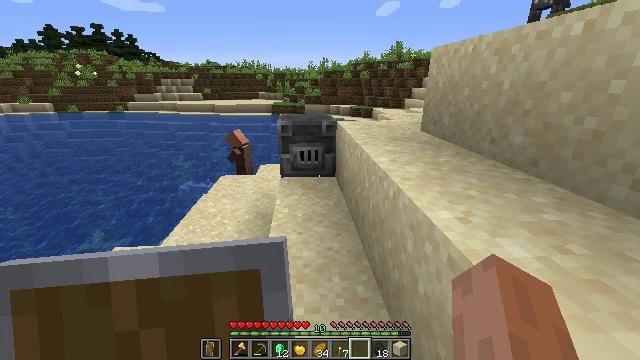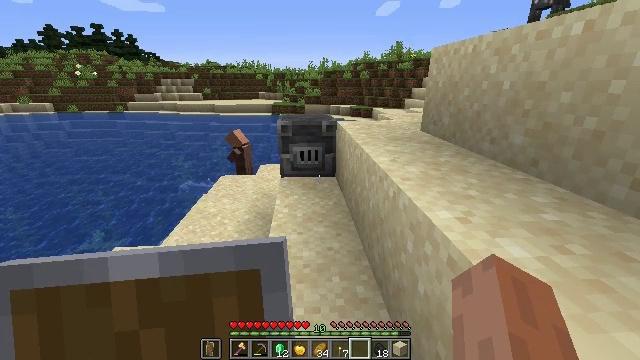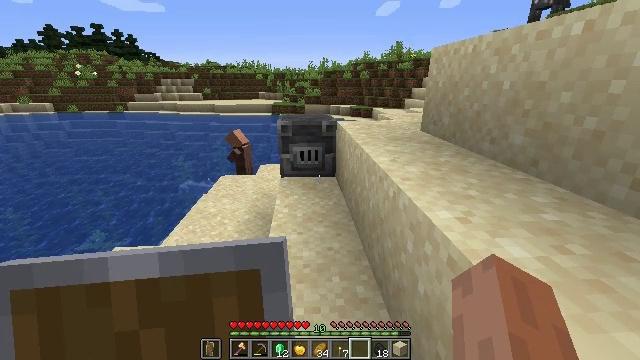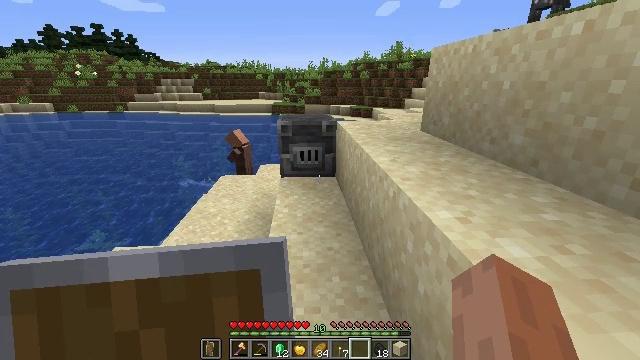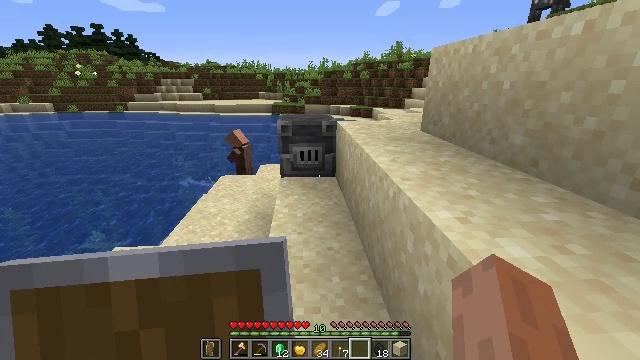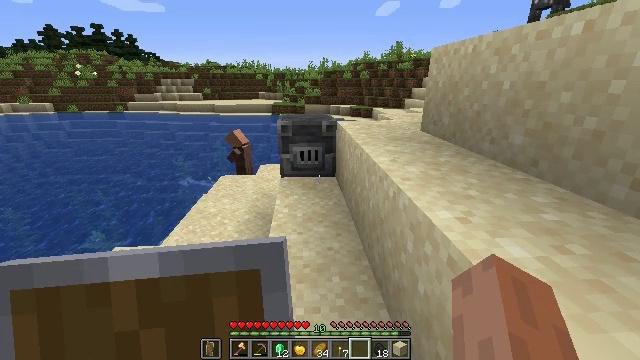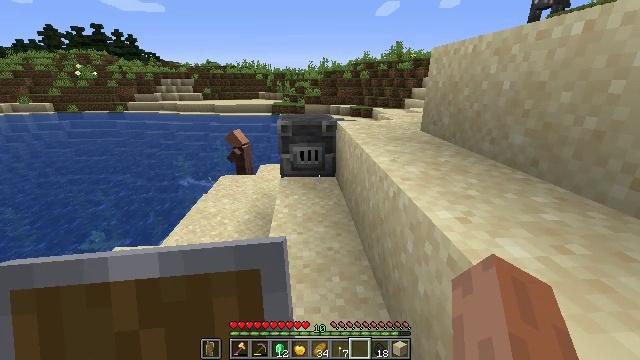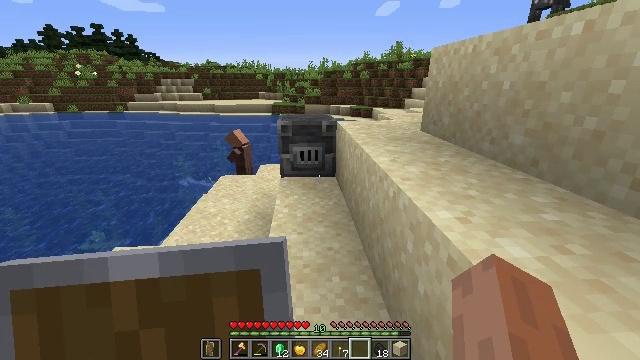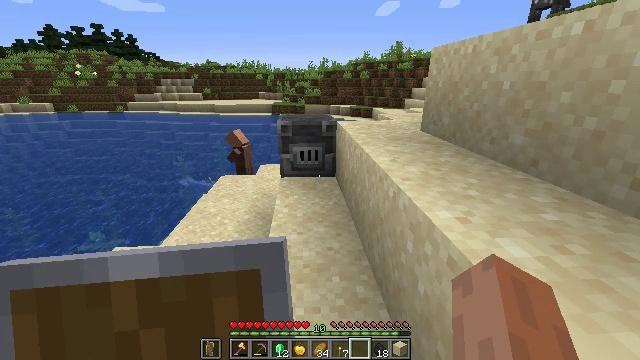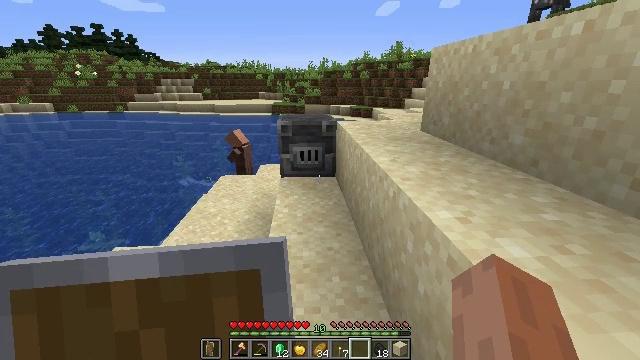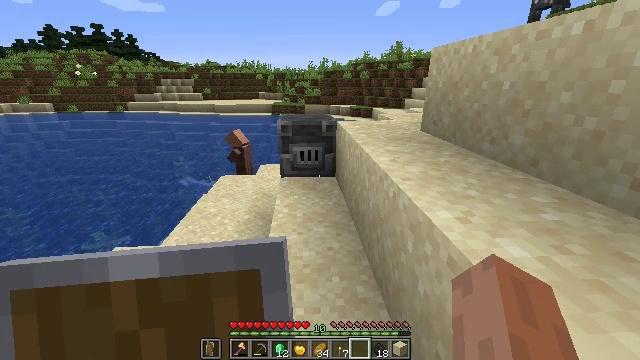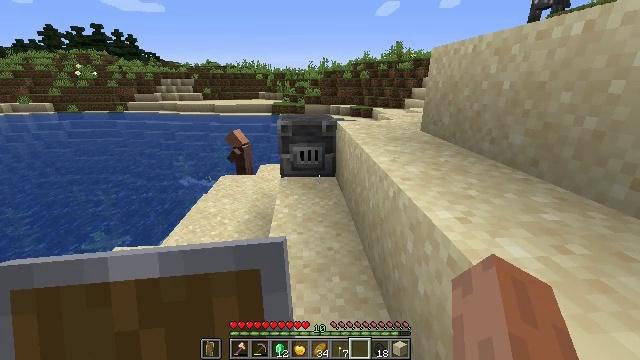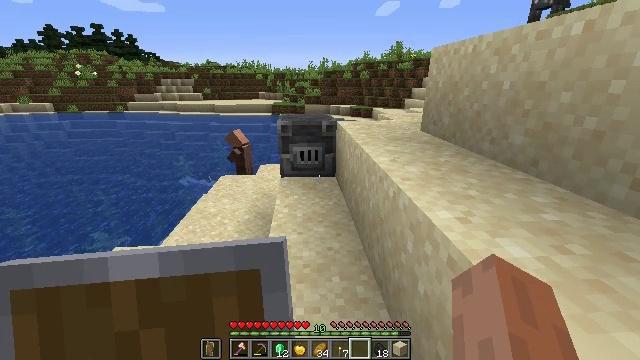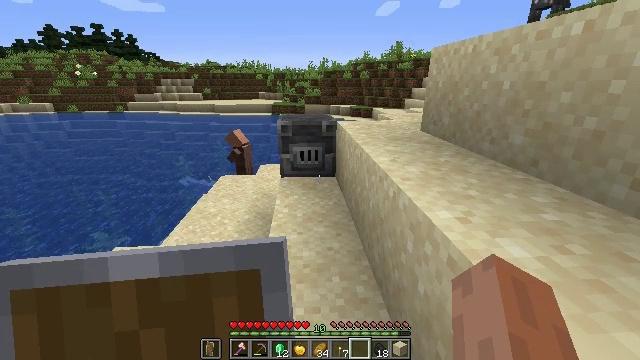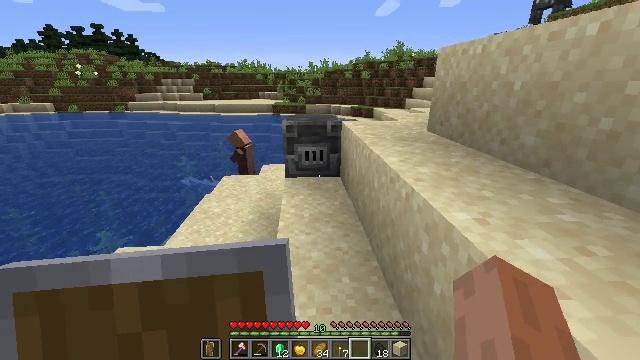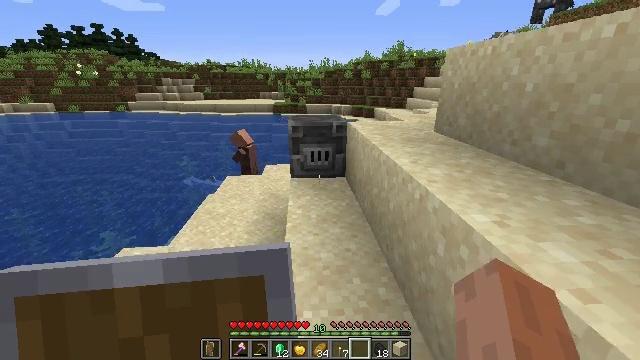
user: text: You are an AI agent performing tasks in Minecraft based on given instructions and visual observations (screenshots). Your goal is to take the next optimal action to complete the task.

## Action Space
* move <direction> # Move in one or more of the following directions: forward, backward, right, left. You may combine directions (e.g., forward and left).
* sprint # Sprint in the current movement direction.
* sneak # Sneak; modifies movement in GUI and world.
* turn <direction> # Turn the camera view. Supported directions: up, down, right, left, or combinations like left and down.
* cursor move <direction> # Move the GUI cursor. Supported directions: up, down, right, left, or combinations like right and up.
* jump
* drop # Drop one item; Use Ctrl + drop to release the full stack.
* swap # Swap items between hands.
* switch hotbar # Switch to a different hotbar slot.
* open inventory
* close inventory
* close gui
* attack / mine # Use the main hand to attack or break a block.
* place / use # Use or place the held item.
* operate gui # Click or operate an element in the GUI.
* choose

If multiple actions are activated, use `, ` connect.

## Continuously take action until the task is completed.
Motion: motion action
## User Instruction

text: Collect the blast furnace by mining it.
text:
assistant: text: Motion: no_op
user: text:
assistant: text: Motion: no_op
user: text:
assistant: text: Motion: no_op
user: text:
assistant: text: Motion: no_op
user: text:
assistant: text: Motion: no_op
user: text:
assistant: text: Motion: no_op
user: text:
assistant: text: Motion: no_op
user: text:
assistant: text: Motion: no_op
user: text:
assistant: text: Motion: no_op
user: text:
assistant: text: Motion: no_op
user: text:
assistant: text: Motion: no_op
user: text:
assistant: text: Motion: no_op
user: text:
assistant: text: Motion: no_op
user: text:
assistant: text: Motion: move left
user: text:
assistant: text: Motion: move left
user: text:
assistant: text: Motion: move left
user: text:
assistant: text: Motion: move left
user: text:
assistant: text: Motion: move left
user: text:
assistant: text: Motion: move left
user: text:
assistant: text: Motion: move left
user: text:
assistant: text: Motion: move forward and move left
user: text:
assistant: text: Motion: move forward and move left
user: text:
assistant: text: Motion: move forward and move left
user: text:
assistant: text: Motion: move forward and move left
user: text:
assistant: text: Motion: move forward and move left
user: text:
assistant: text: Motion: move forward and move left
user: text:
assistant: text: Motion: no_op
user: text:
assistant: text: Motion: no_op
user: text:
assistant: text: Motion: no_op
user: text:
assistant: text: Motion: no_op